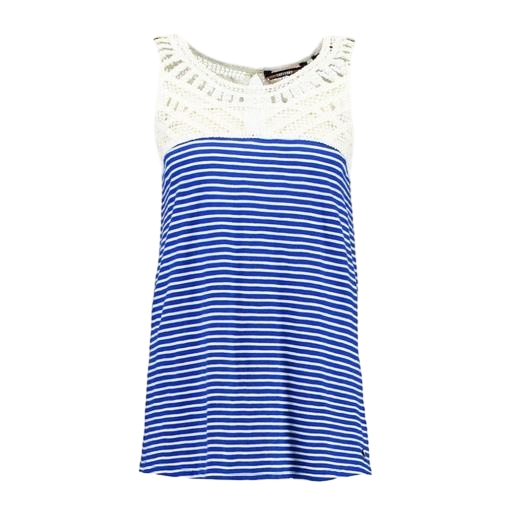
blue and white tank top, blue striped tank top, white striped tank top, white background